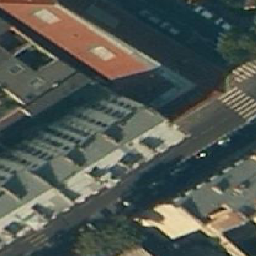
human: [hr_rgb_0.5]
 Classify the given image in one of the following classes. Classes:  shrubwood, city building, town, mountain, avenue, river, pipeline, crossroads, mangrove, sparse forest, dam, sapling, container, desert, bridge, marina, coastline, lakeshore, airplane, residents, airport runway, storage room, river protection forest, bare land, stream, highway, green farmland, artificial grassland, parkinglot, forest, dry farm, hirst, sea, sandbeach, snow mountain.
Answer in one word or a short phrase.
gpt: city building